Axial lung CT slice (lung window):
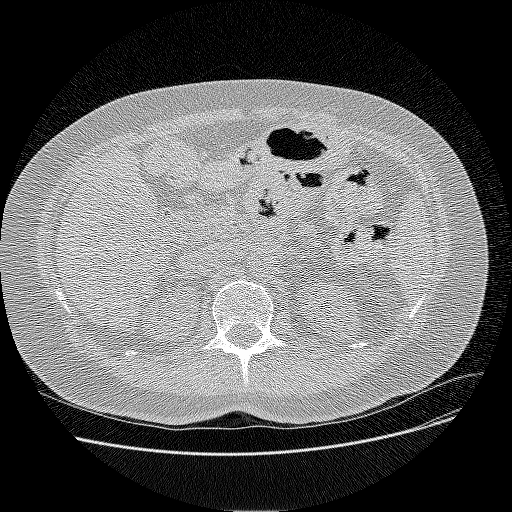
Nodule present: no